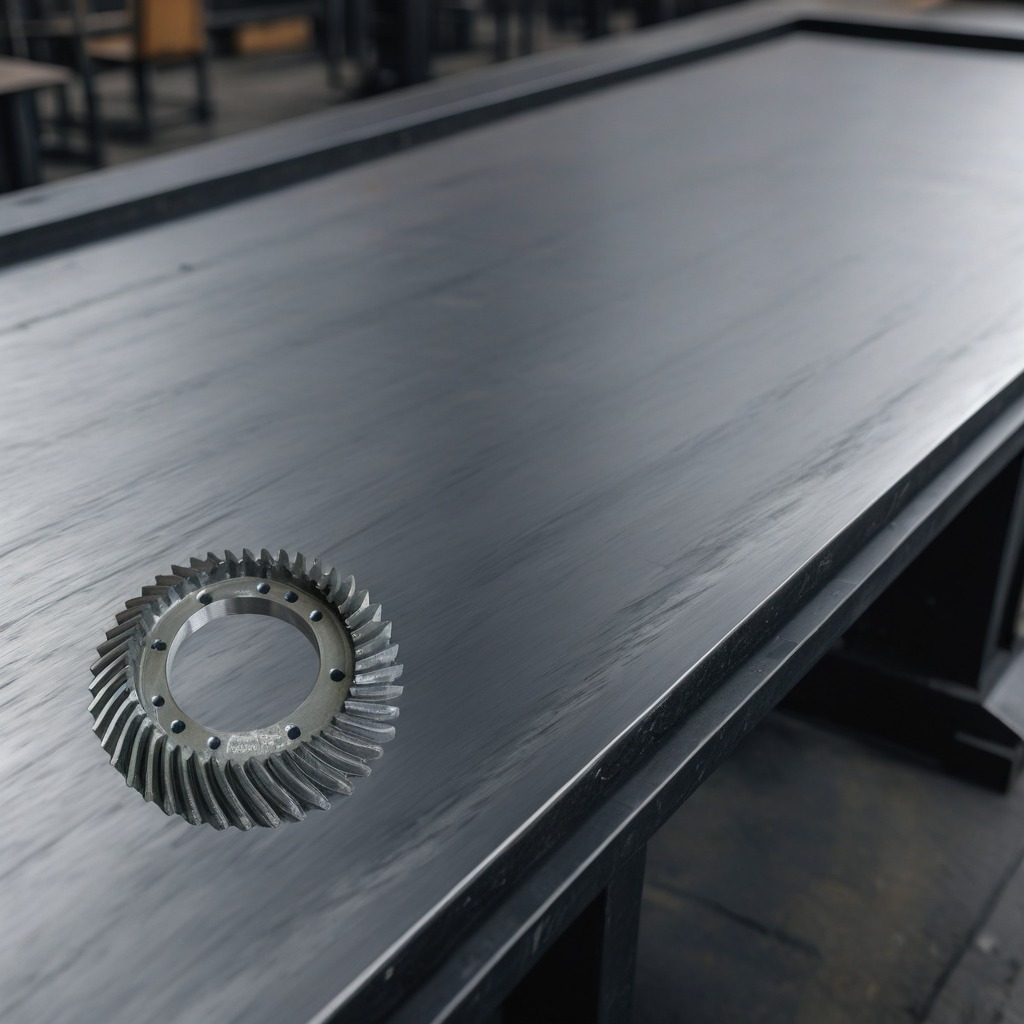
A steel gear with teeth is lying on a cold steel table in a mining workshop.